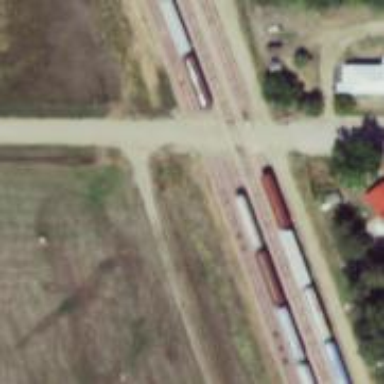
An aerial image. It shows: Level crossing along the railway.